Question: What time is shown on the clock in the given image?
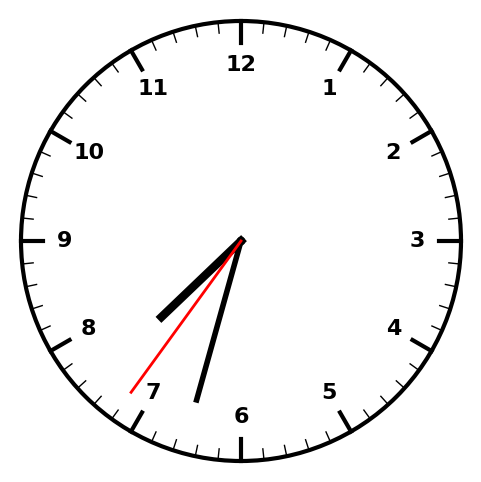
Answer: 07:32:36